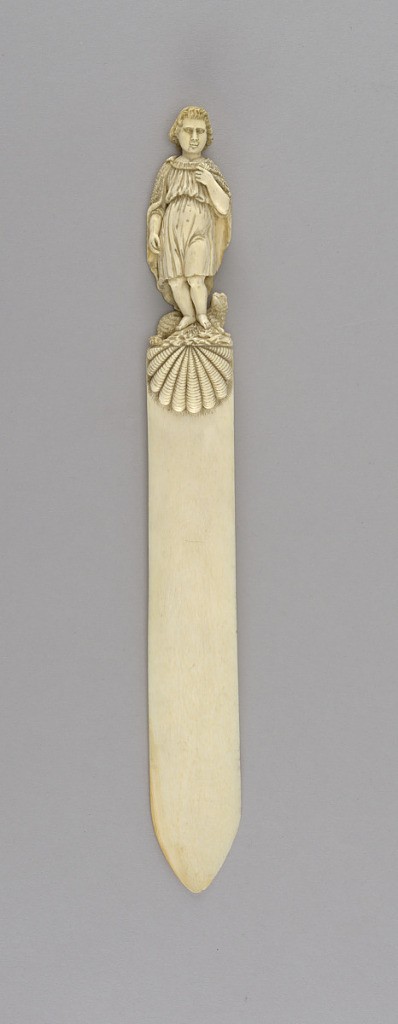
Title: Letter opener
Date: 19th century
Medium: Ivory
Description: An ivory letter opener with a figure on the handle wearing a cape.